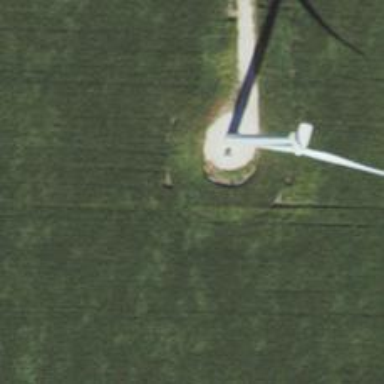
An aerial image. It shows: Wind generator powered by horizontal-axis wind turbine.